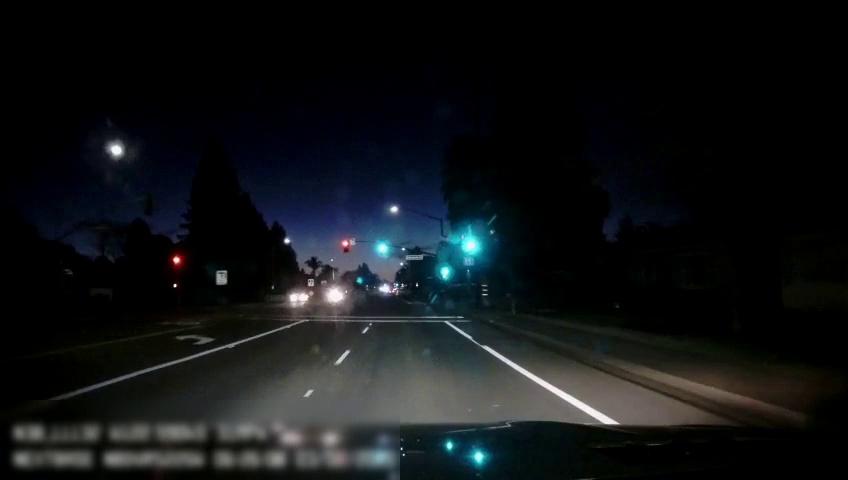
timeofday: Night
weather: Other
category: Drivable Space
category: Vehicles | Car
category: Vehicles | Car
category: Lanes | Current Lane
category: Lanes | Current Lane
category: Lanes | Alternate Lane
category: Lanes | Opposite Lane
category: Lanes | Current Lane
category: Traffic | Signs
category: Traffic | Lights
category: Traffic | Signs
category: Traffic | Signs